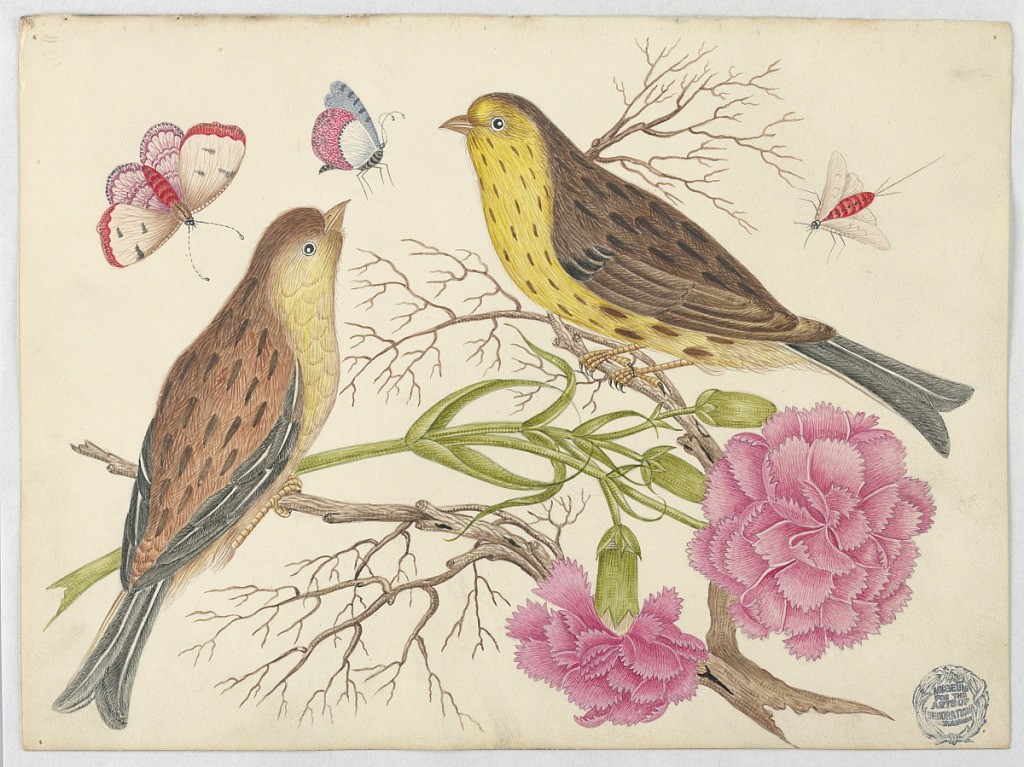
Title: Two Brown-and-Yellow Birds on Branches with Carnations and Insects
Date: ca. 1800–1830
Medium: Pen and ink, graphite on wove paper
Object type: Drawing
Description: Two Brown-and-Yellow Birds on Branches with Carnations and Insects